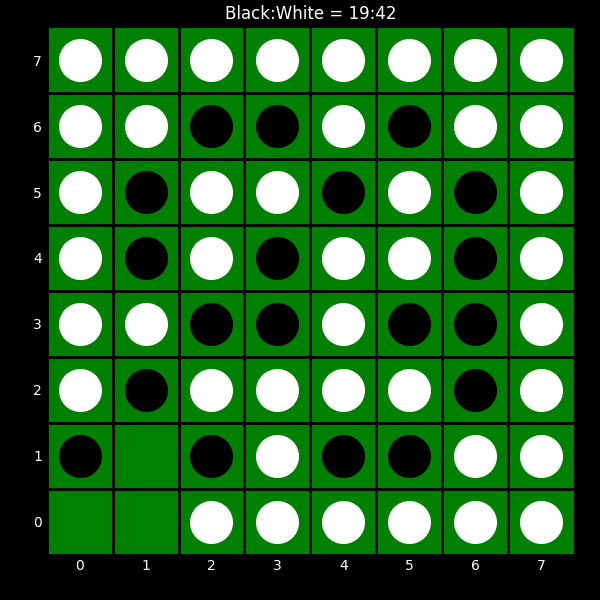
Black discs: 19
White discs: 42